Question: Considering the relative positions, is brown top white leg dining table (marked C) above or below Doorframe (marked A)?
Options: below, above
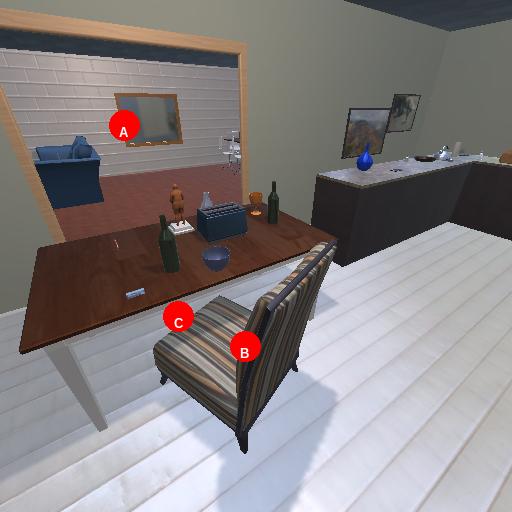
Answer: below